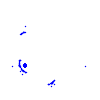
Particle: kaon